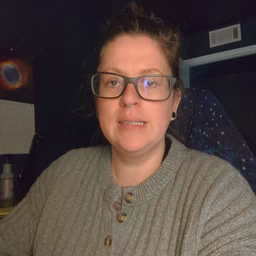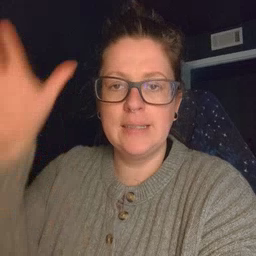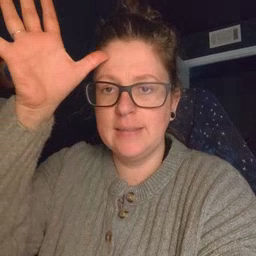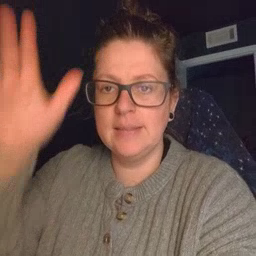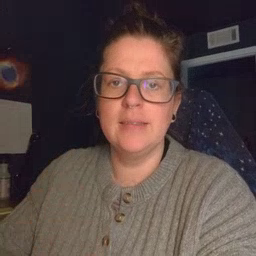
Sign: dad